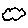
Label: cloud